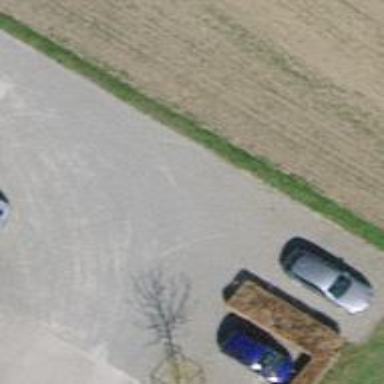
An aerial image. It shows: Driveway leading to service road.